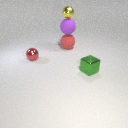
small yellow metal sphere above large purple rubber sphere